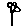
Label: flower